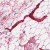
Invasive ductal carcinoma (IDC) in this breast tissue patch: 0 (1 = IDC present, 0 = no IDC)